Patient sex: M
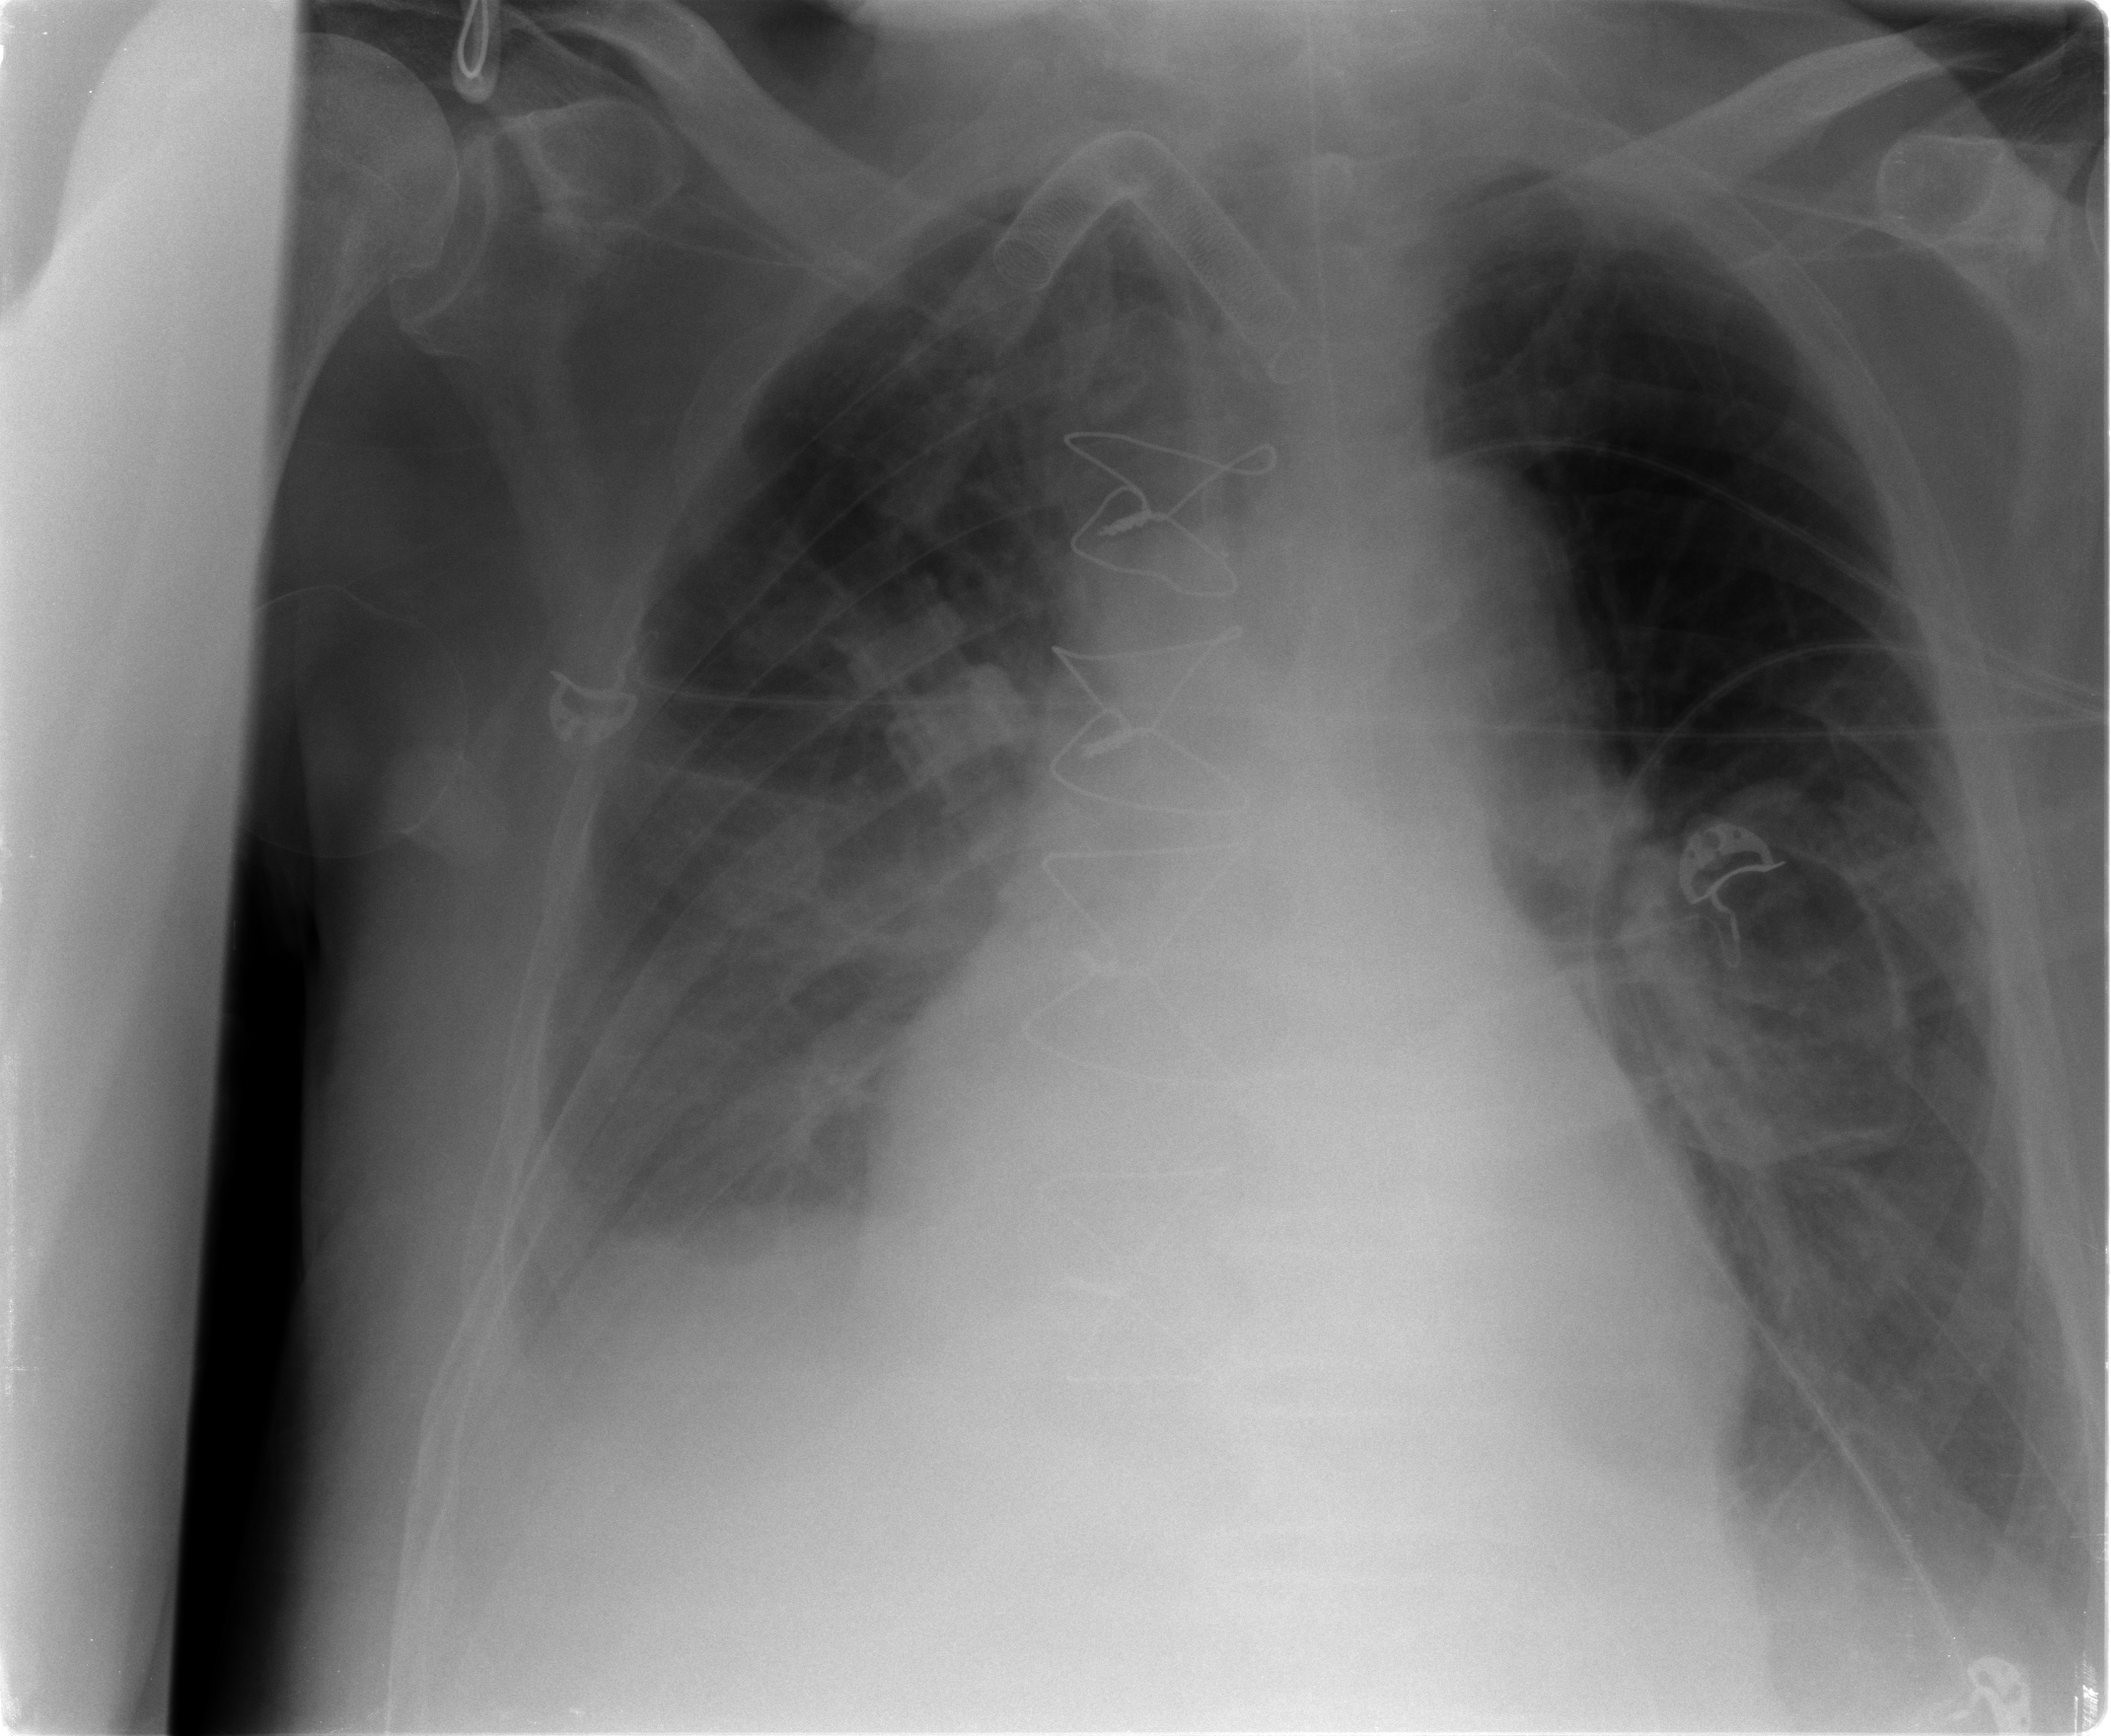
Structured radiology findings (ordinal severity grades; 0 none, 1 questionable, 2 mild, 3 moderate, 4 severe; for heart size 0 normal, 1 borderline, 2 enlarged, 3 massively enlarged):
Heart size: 1
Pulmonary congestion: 3
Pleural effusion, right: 3
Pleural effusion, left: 2
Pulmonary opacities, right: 0
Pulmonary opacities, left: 0
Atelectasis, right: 3
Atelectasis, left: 2